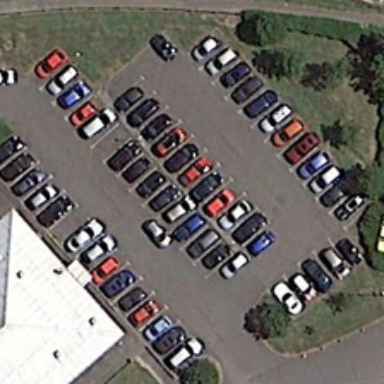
Many cars are parked in a parking lot near a white building and several green trees .